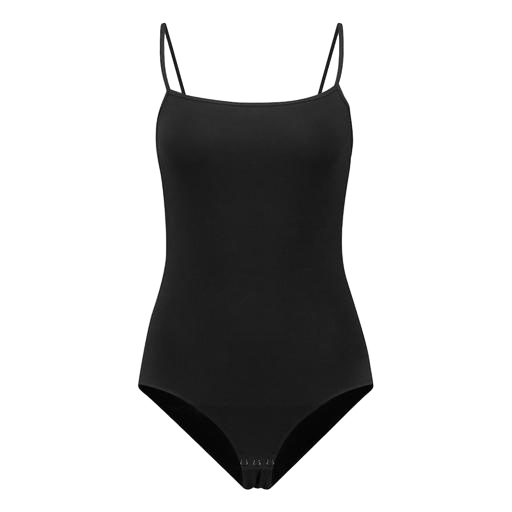
black women's fluid cami, black one piece, black tankini, white background